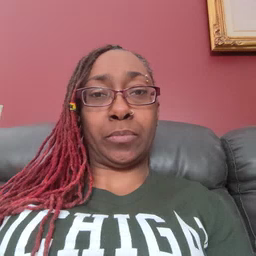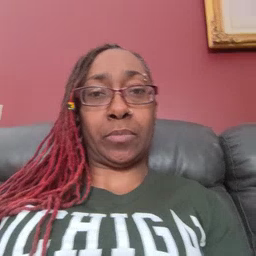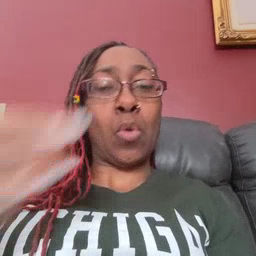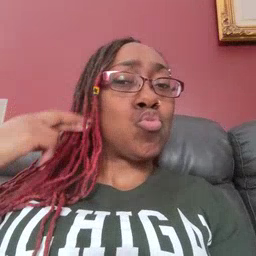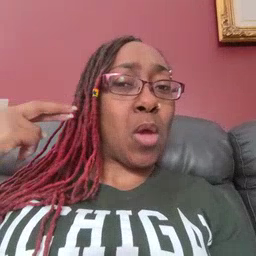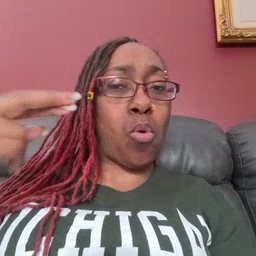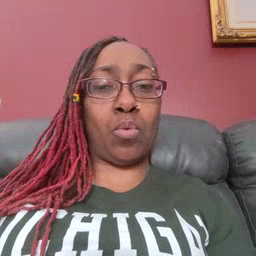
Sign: radio